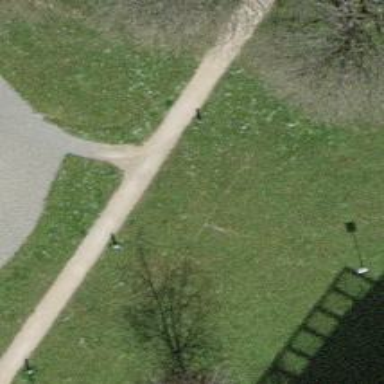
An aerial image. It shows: Footway with surface of fine gravel.